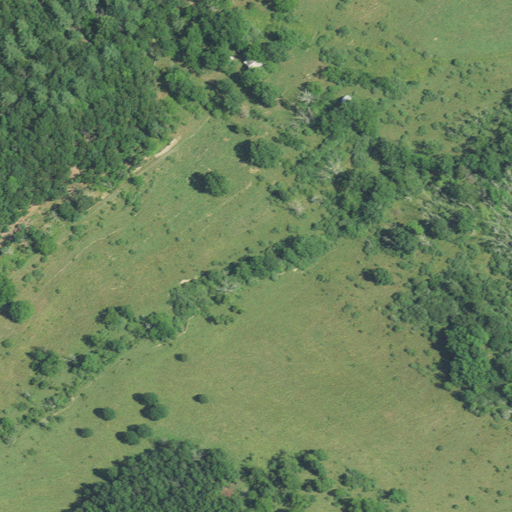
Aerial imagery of valley in West Virginia named Parks Valley containing pasture, mixed forest, deciduous forest, and open development